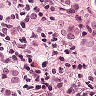
Metastatic tissue present: yes